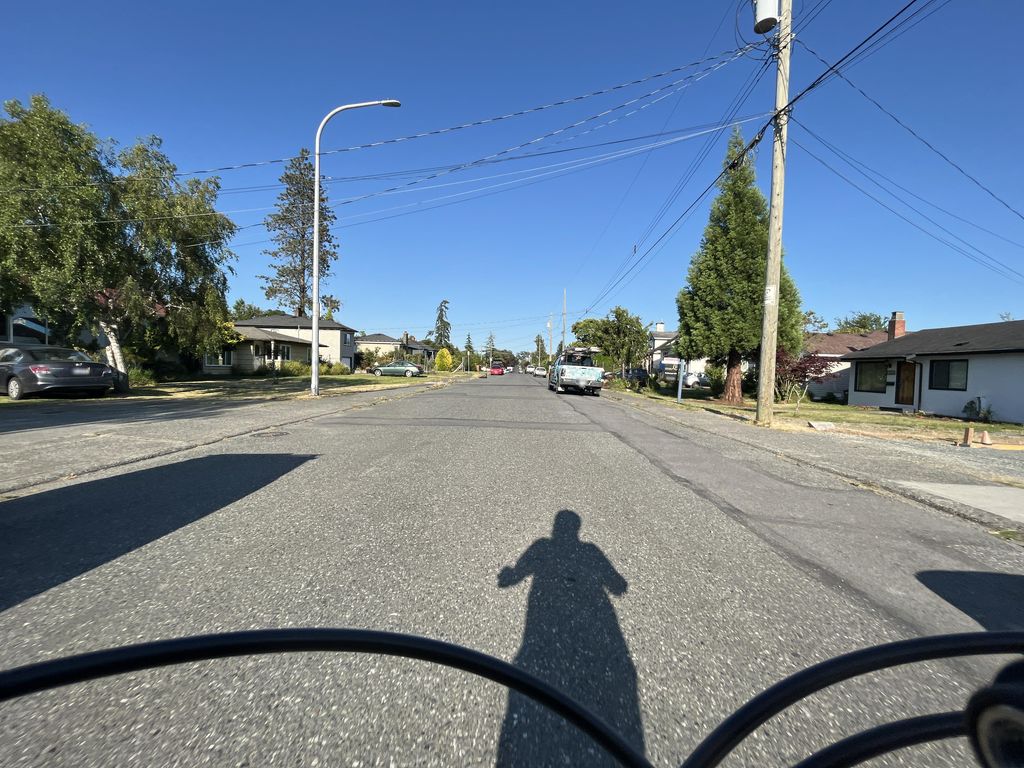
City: victoria